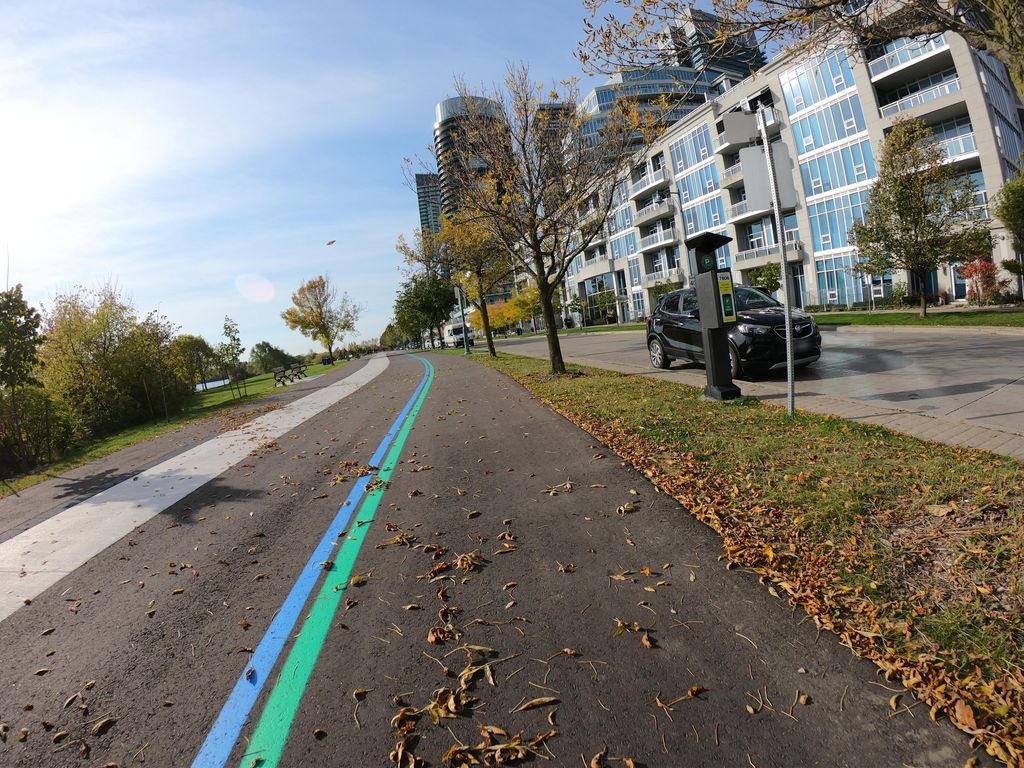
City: toronto